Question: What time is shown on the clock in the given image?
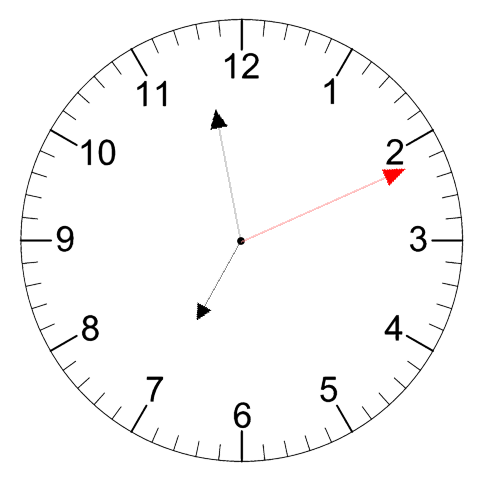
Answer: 06:58:11